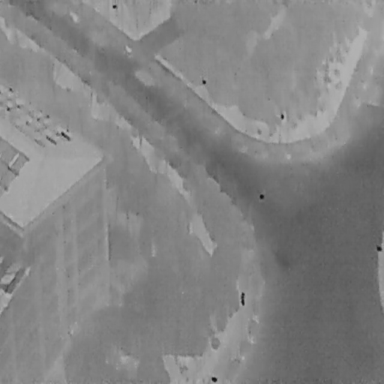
There is a Person in the infrared image.